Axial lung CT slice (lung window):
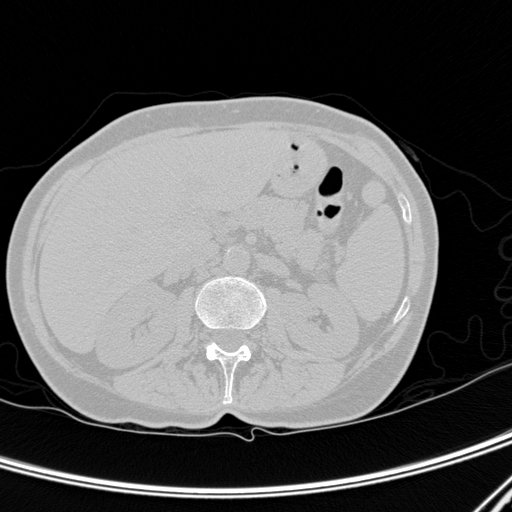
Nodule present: no